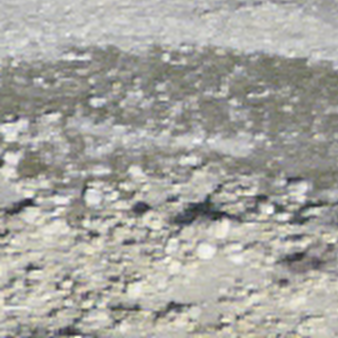
Label: other